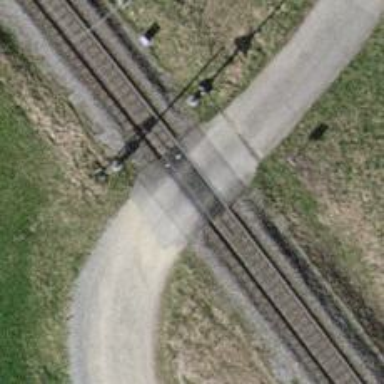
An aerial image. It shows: Level crossing at the railway with full barrier.